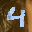
Label: 4